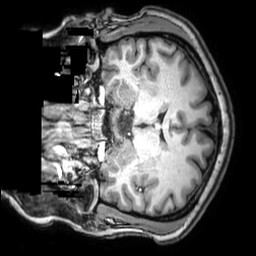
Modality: T1w
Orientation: coronal
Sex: male
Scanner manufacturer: philips
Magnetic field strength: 3 T
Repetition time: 0.008125 s
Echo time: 0.00372 s